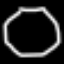
Label: octagon